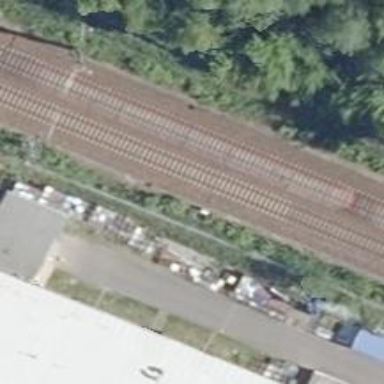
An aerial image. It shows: Railway signal.